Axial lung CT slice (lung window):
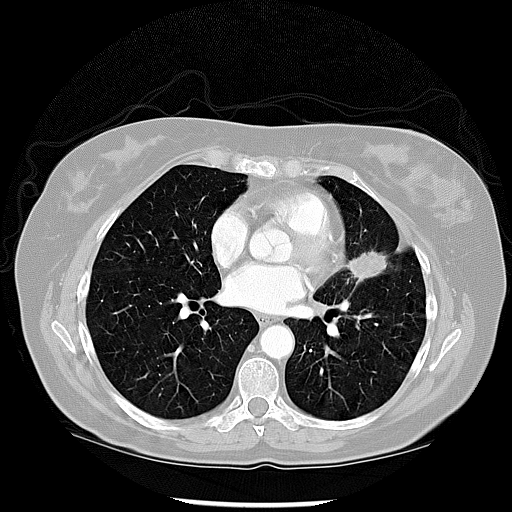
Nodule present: yes
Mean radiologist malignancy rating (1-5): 5